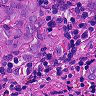
Metastatic tissue present: yes